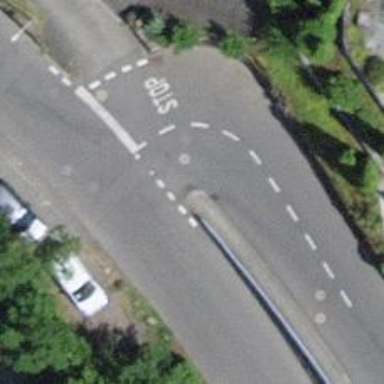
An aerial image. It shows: Unmarked crossing on footway.